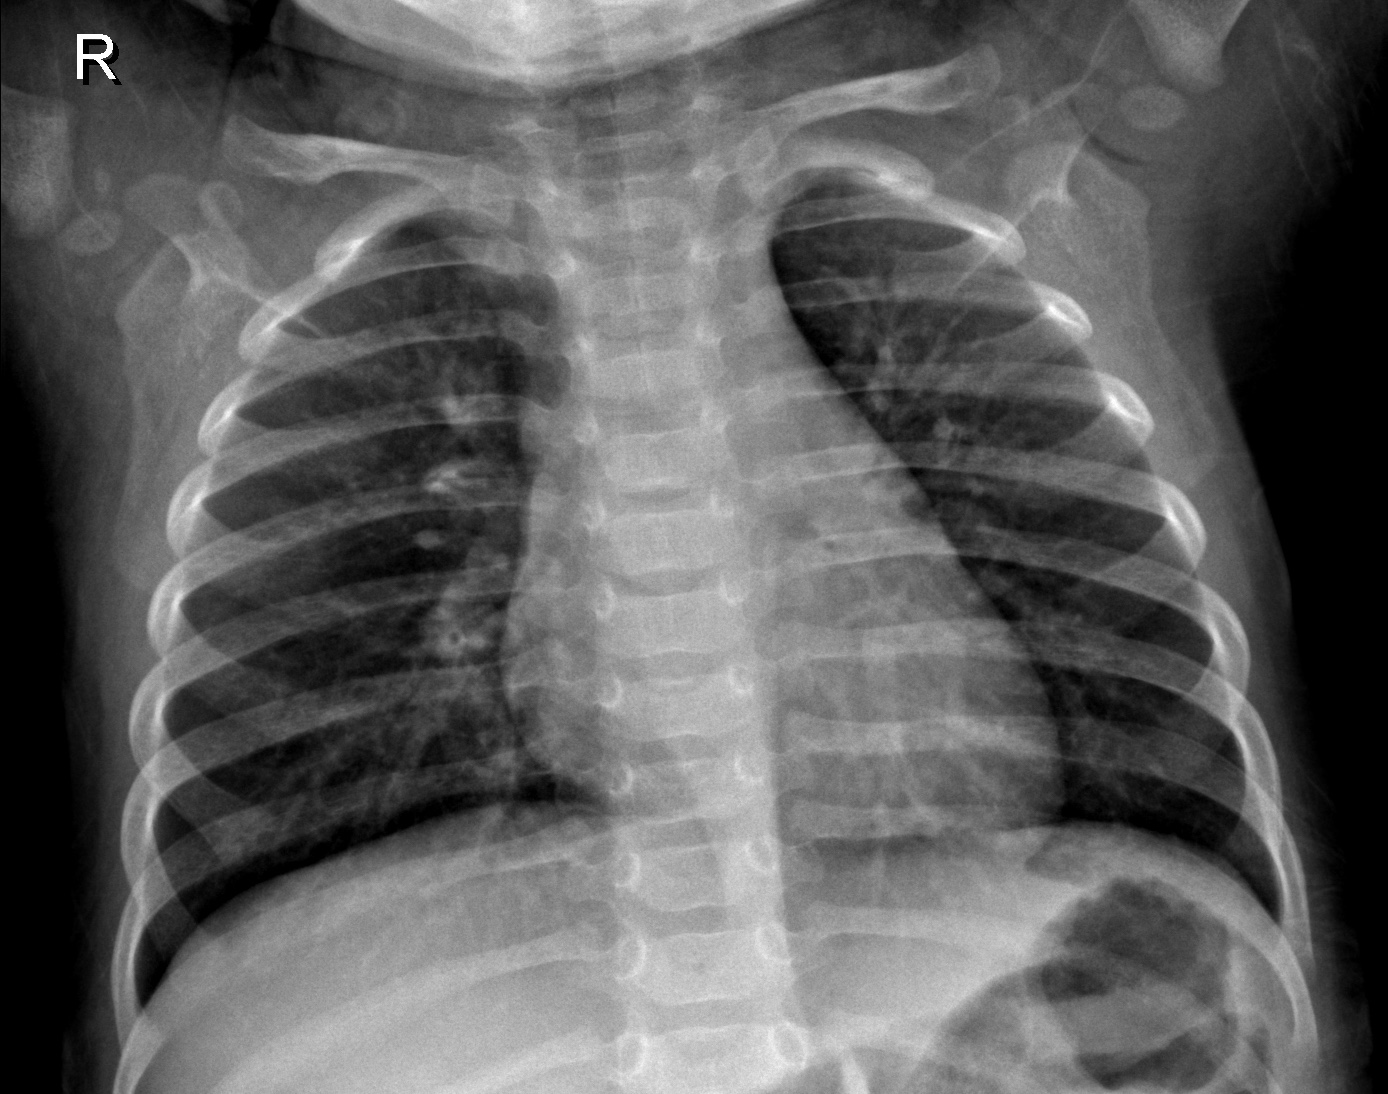
Diagnosis: NORMAL